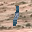
Label: 1